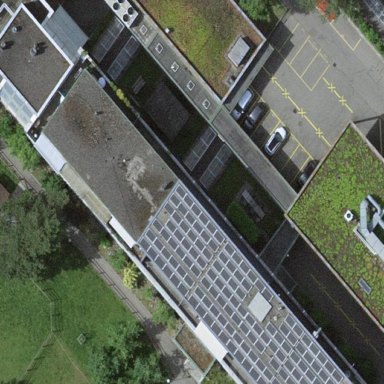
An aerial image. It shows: Building with flat grey roof.